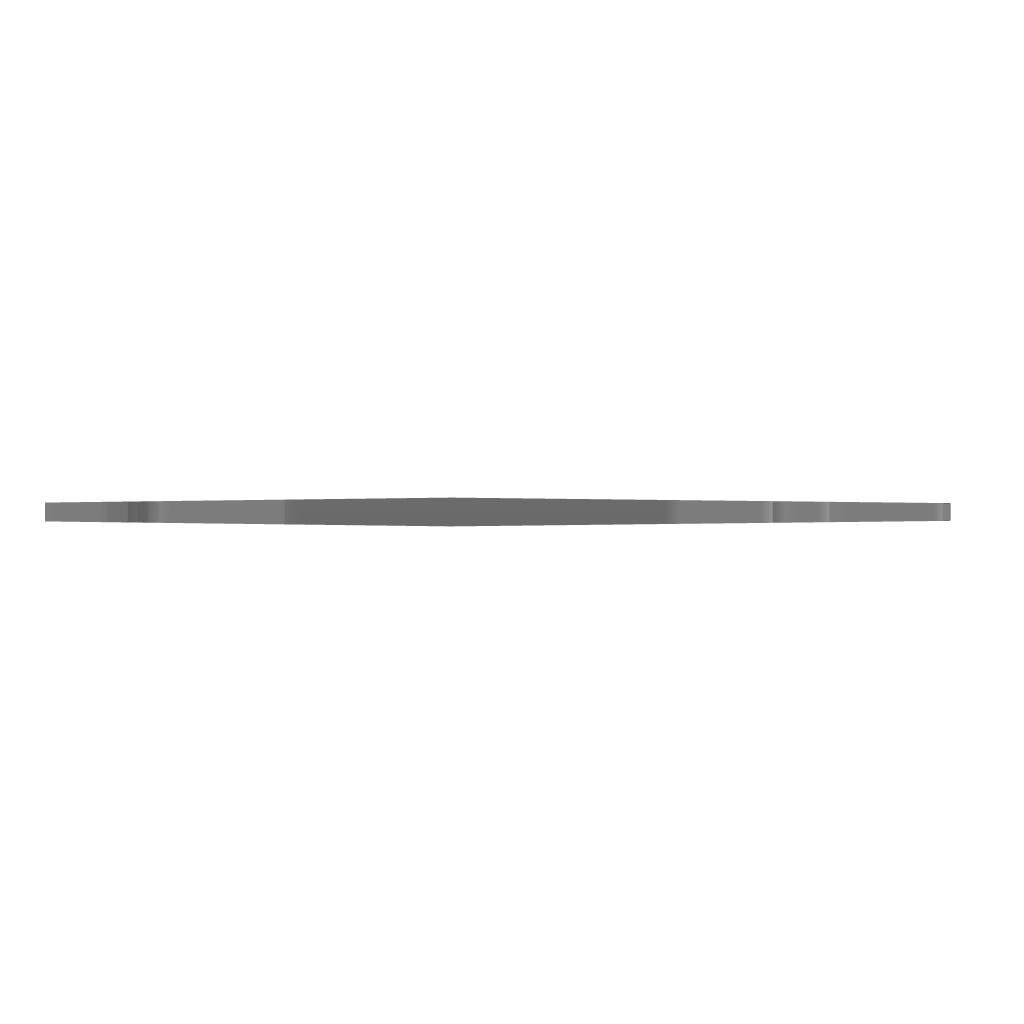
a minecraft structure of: Wall: Cornergate